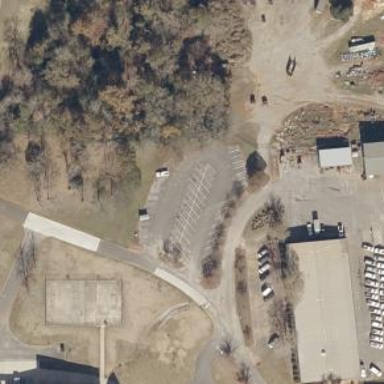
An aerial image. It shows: Parking area with surface.